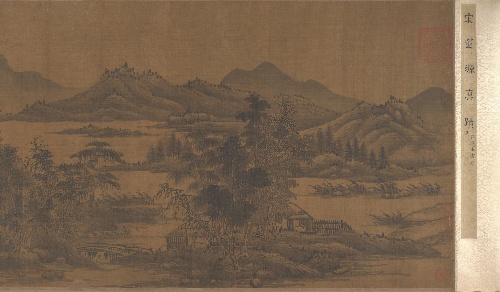
Title: 明/清   佚名   舊傳董源   山水圖   卷|Landscape
Artist: Dong Yuan|Unidentified artist
Artist bio: Chinese, active 930s–960s|
Date: 17th century
Object type: Handscroll
Classification: Paintings
Medium: Handscroll; ink on silk
Culture: China
Period: Ming (1368–1644) or Qing (1644–1911) dynasty
Dimensions: 15 3/8 in. × 23 ft. 6 1/2 in. (39.1 × 717.6 cm)
Department: Asian Art
Credit line: John Stewart Kennedy Fund, 1913
Accession year: 1913
Repository: Metropolitan Museum of Art, New York, NY
Tags: Landscapes